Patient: sex F, age 38
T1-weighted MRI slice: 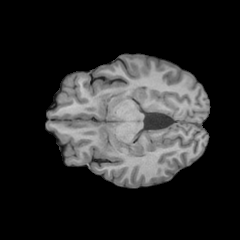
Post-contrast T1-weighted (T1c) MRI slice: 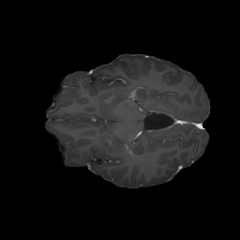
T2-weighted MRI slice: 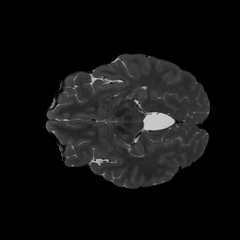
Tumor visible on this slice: no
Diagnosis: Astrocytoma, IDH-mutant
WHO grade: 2